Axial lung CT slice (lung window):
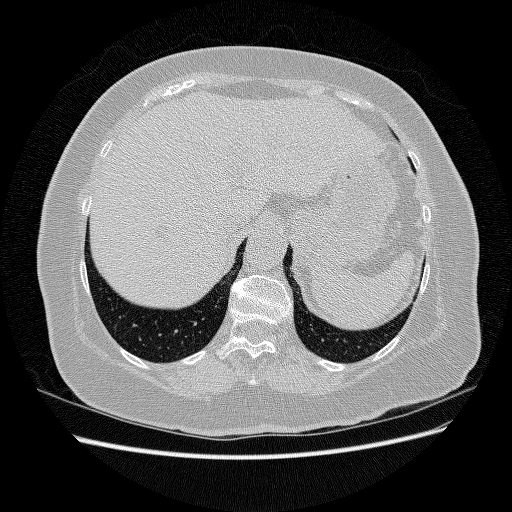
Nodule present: no